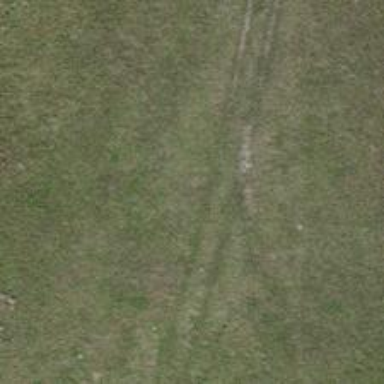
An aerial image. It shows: Grassy track road with grade 4 track type.